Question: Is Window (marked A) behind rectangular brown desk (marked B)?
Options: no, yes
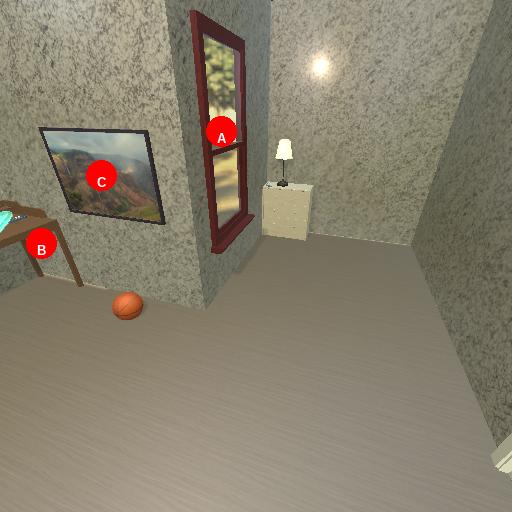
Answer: no